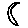
Label: moon